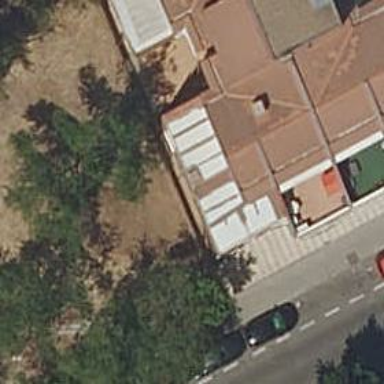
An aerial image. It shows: Bar.